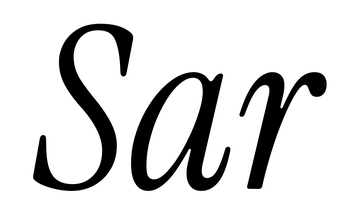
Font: InstrumentSerif-Italic